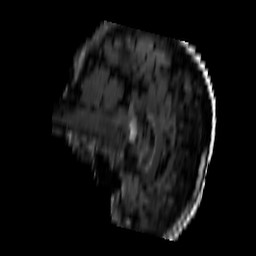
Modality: FLAIR
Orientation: sagittal
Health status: ill
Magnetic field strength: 3 T